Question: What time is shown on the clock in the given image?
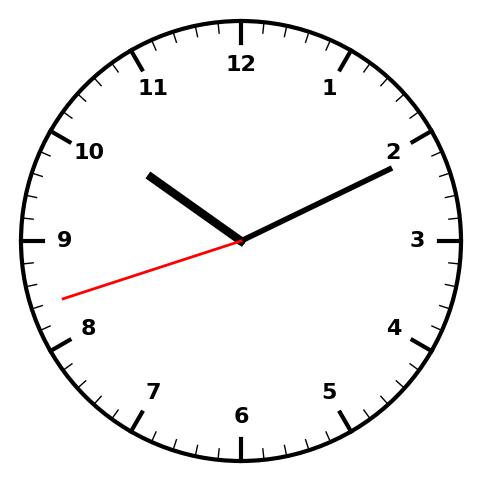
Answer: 10:10:42